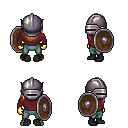
a pixel art fantasy rpg character, male body template, orc, green skin, maroon long-sleeve shirt, teal pants, light blonde long hairstyle, metal helm, gold gloves, black shoes, shield, four views (front, back, left, right), 2x2 character sprite sheet, small pixel art, hard edges, no anti-aliasing